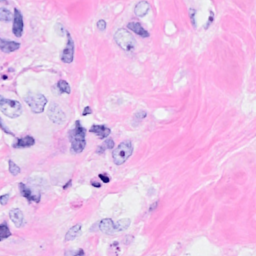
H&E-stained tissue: Breast